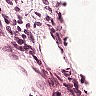
Metastatic tissue present: no